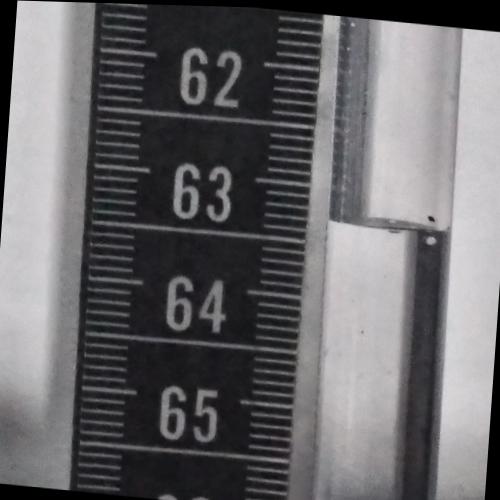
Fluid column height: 63.3 cm